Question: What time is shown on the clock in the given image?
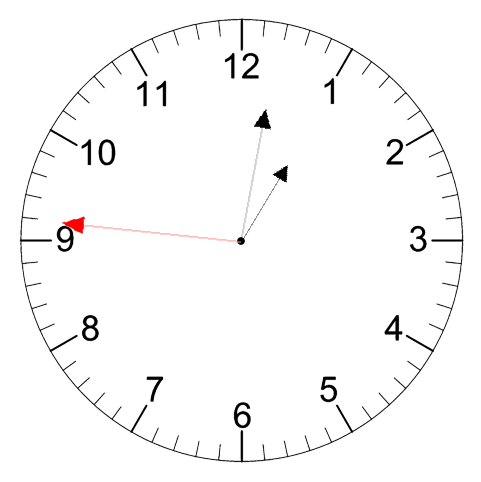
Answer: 01:01:46